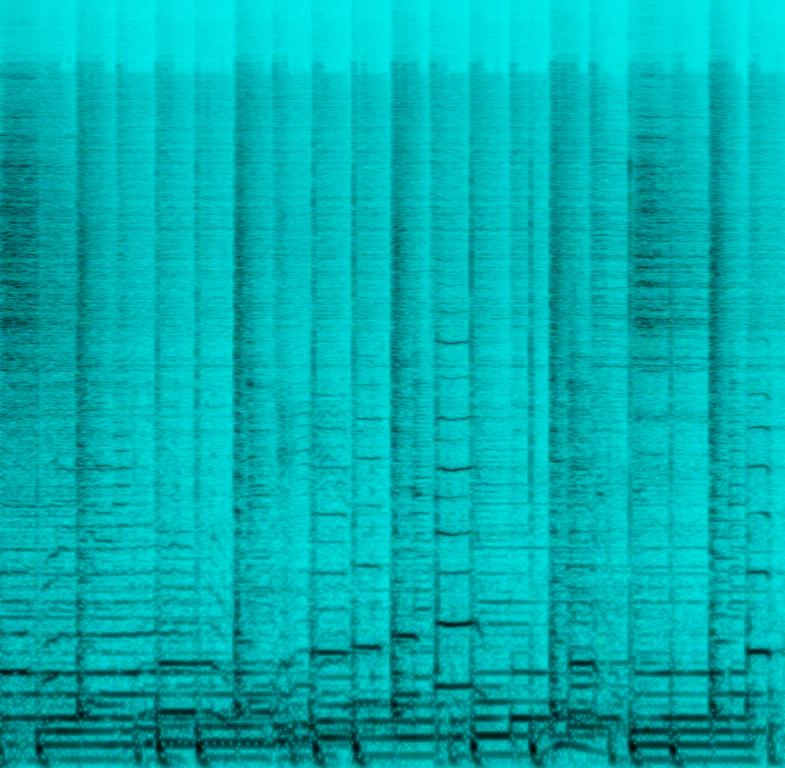
Someone is playing an acoustic drum groove with a slightly open hi hat while an e-guitar is strumming chords along with an e-bass playing the root note walking up the fretboard. Another e-guitar is playing the lead melody. A male voice is singing a short phrase. This song may be playing at home sitting in your room and enjoying music and memories.